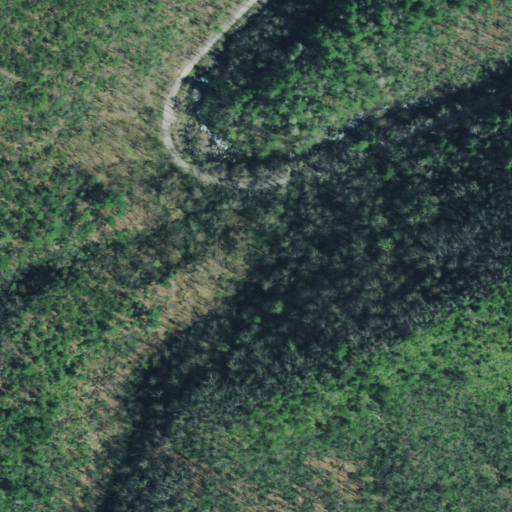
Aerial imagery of valley in Tennessee named Stillhouse Hollow containing mixed forest, evergreen forest, and open development